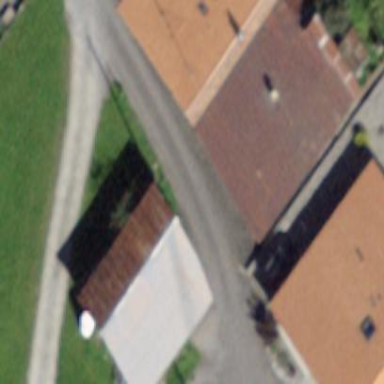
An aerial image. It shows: Barn.